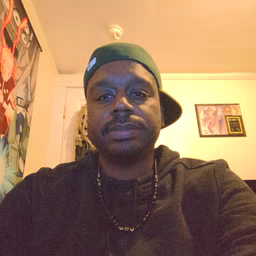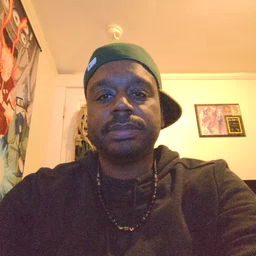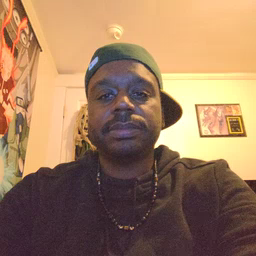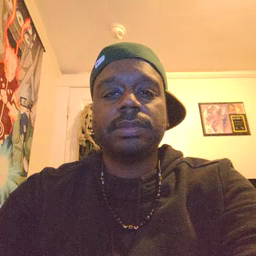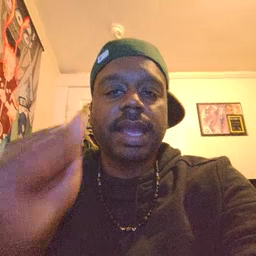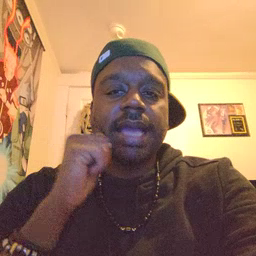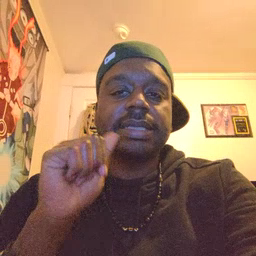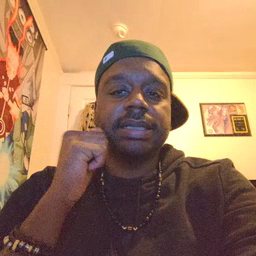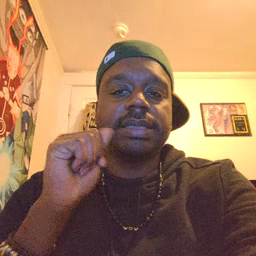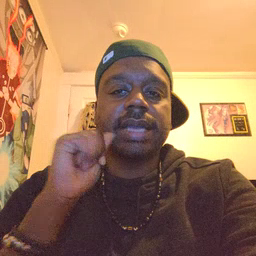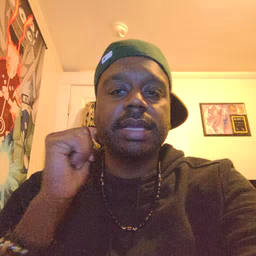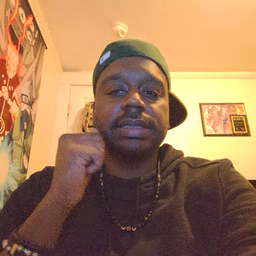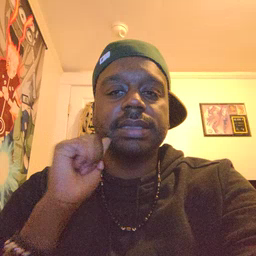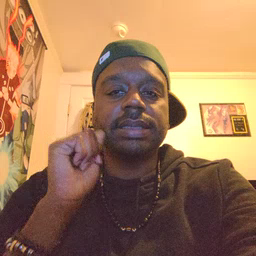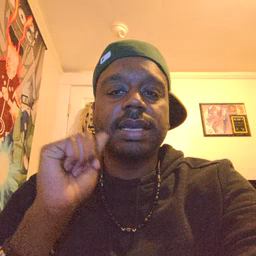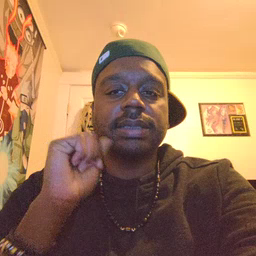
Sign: aunt